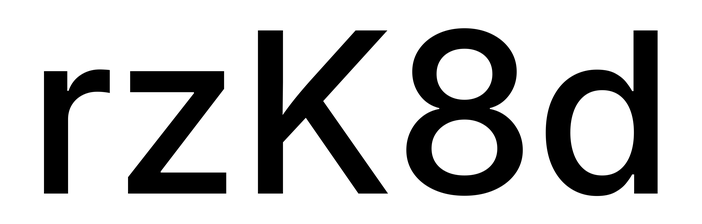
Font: Inter_Medium